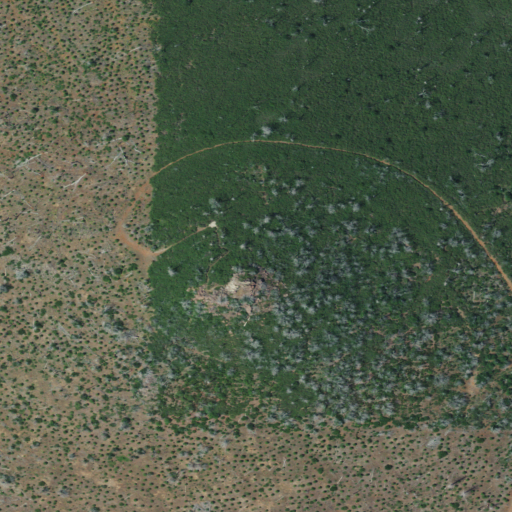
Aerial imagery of mountain in California named Digger Butte containing only shrub